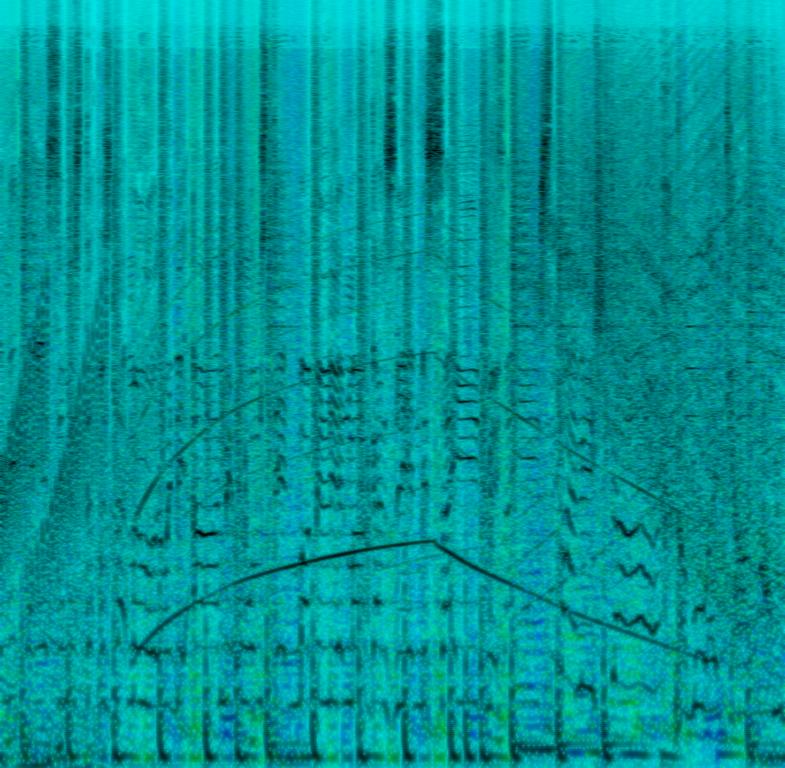
The Afrobeats song features a fruity male vocal rapping over stuttering and echoing siren sounds effects, echoing laser effects, punchy kick and snare hits, shimmering hi hats, smooth bass and short strings hits. It sounds groovy, energetic and chaotic due to the many siren sound effects.